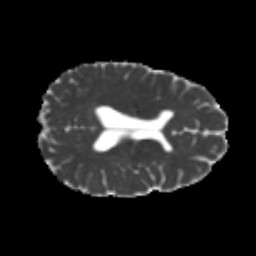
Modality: MD
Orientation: axial
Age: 24
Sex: female
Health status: healthy
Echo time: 0.074 s